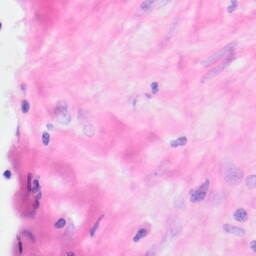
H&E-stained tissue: Kidney